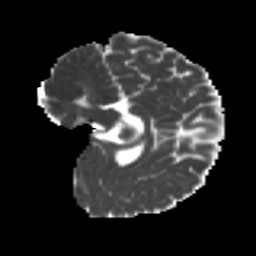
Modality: MD
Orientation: sagittal
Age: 22
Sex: female
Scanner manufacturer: ge
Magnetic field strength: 3 T
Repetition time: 7.8 s
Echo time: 0.0606 s